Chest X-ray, PA view. Patient: 50 years old, sex F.
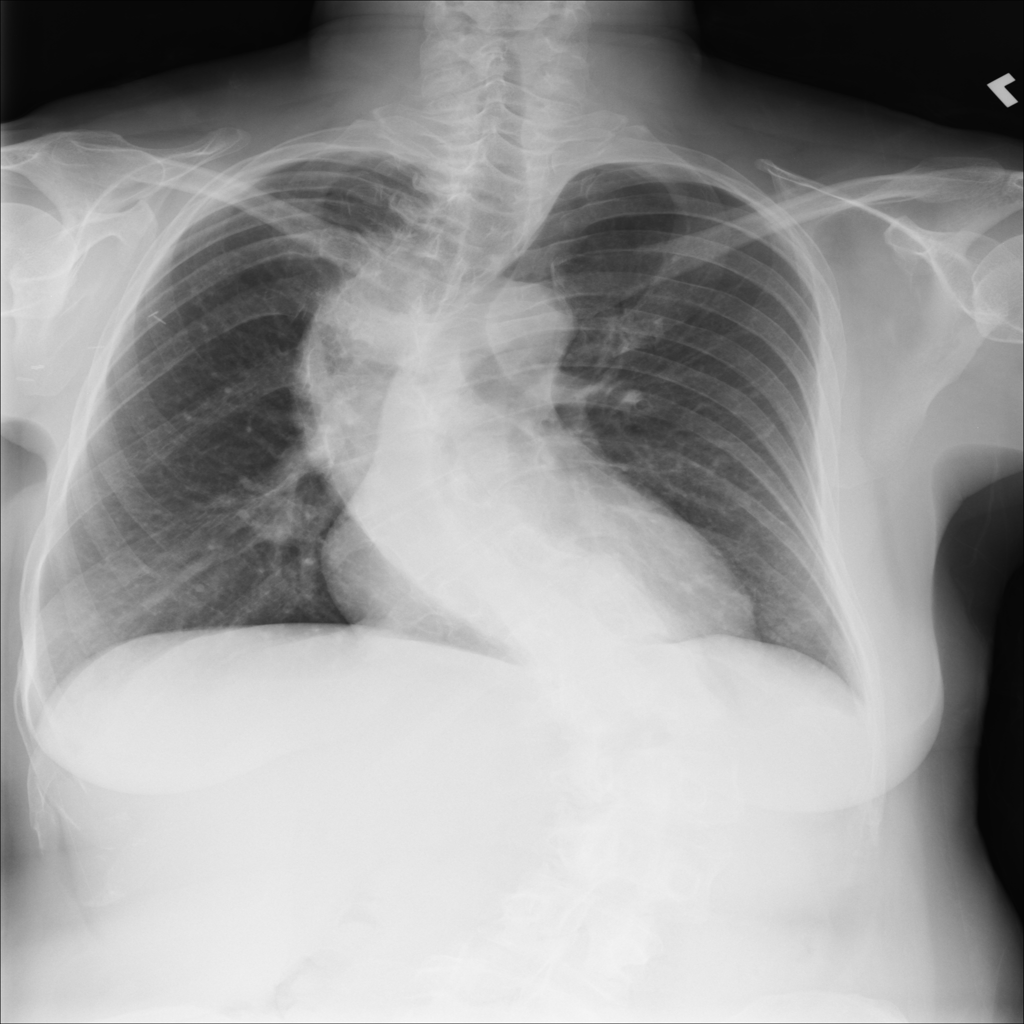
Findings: No Finding